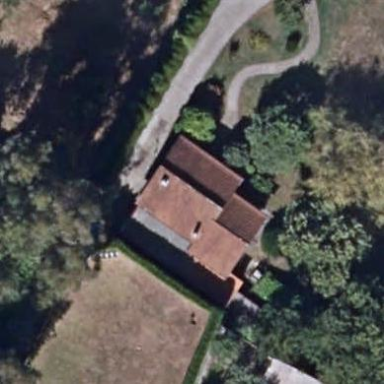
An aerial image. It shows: Simple house.